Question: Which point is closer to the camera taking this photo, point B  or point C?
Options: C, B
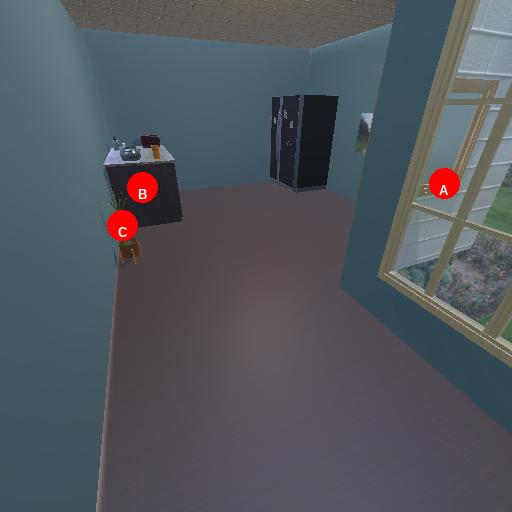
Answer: C